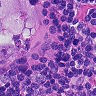
Metastatic tissue present: yes